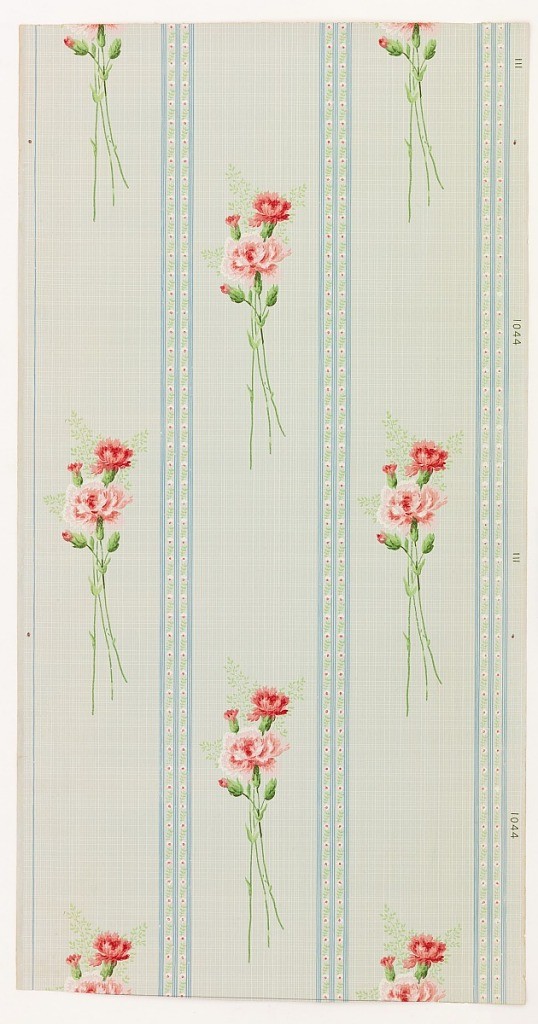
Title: Sidewall
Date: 1905–1915
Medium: Machine-printed paper
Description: Floral stripe design. Bouquet of three carnations separated by double band of small floral motif. Printed in red, white and green on green striped background.